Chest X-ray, PA view. Patient: 2 years old, sex F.
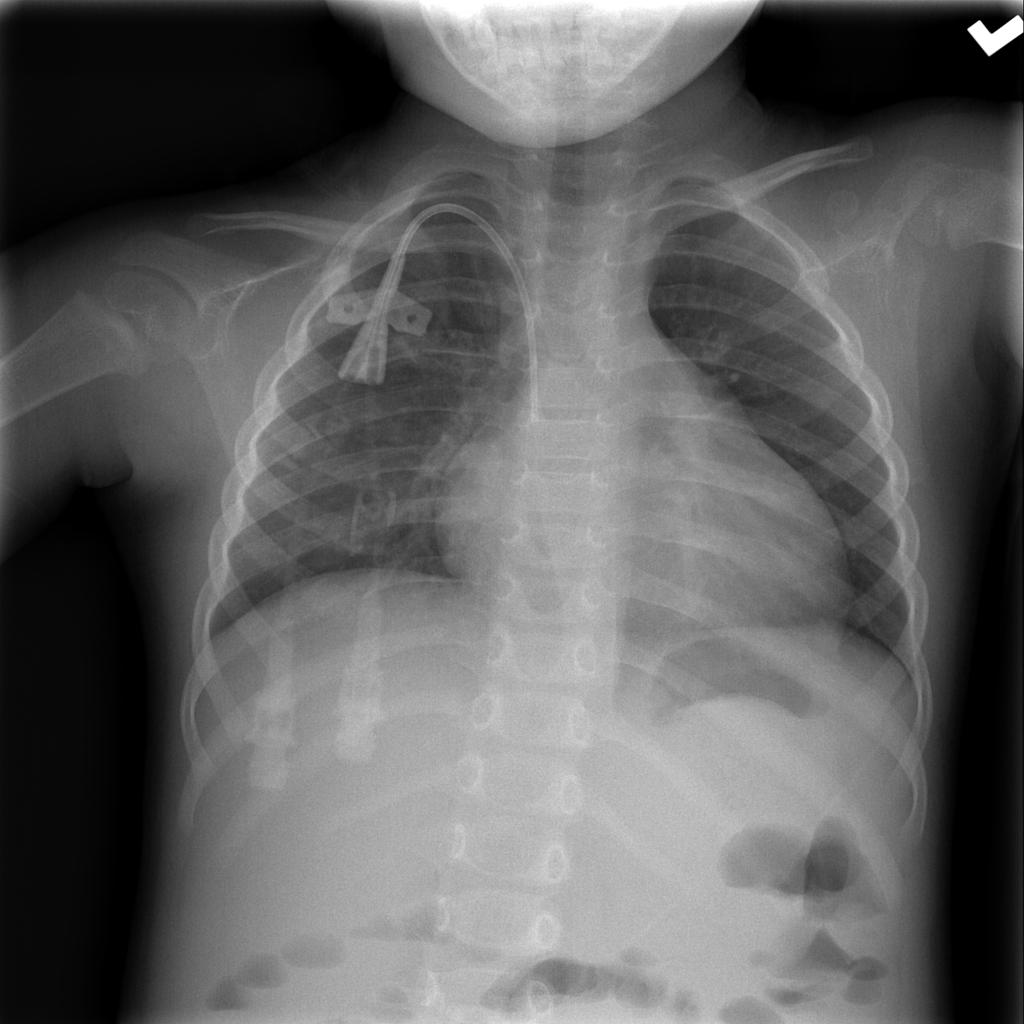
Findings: No Finding